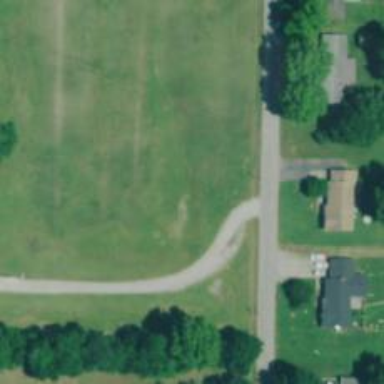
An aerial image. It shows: Disc golf tee area.